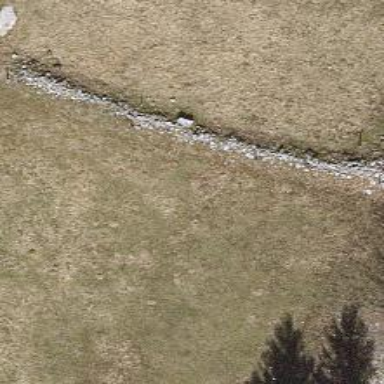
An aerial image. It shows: Wall barrier.